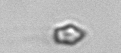
Label: Heterocapsa_rotundata